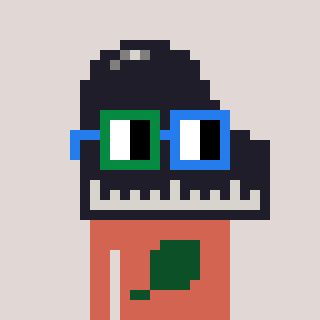
a pixel art character with square green and blue glasses, a piano-shaped head and a peachy-colored body on a warm background